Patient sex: M
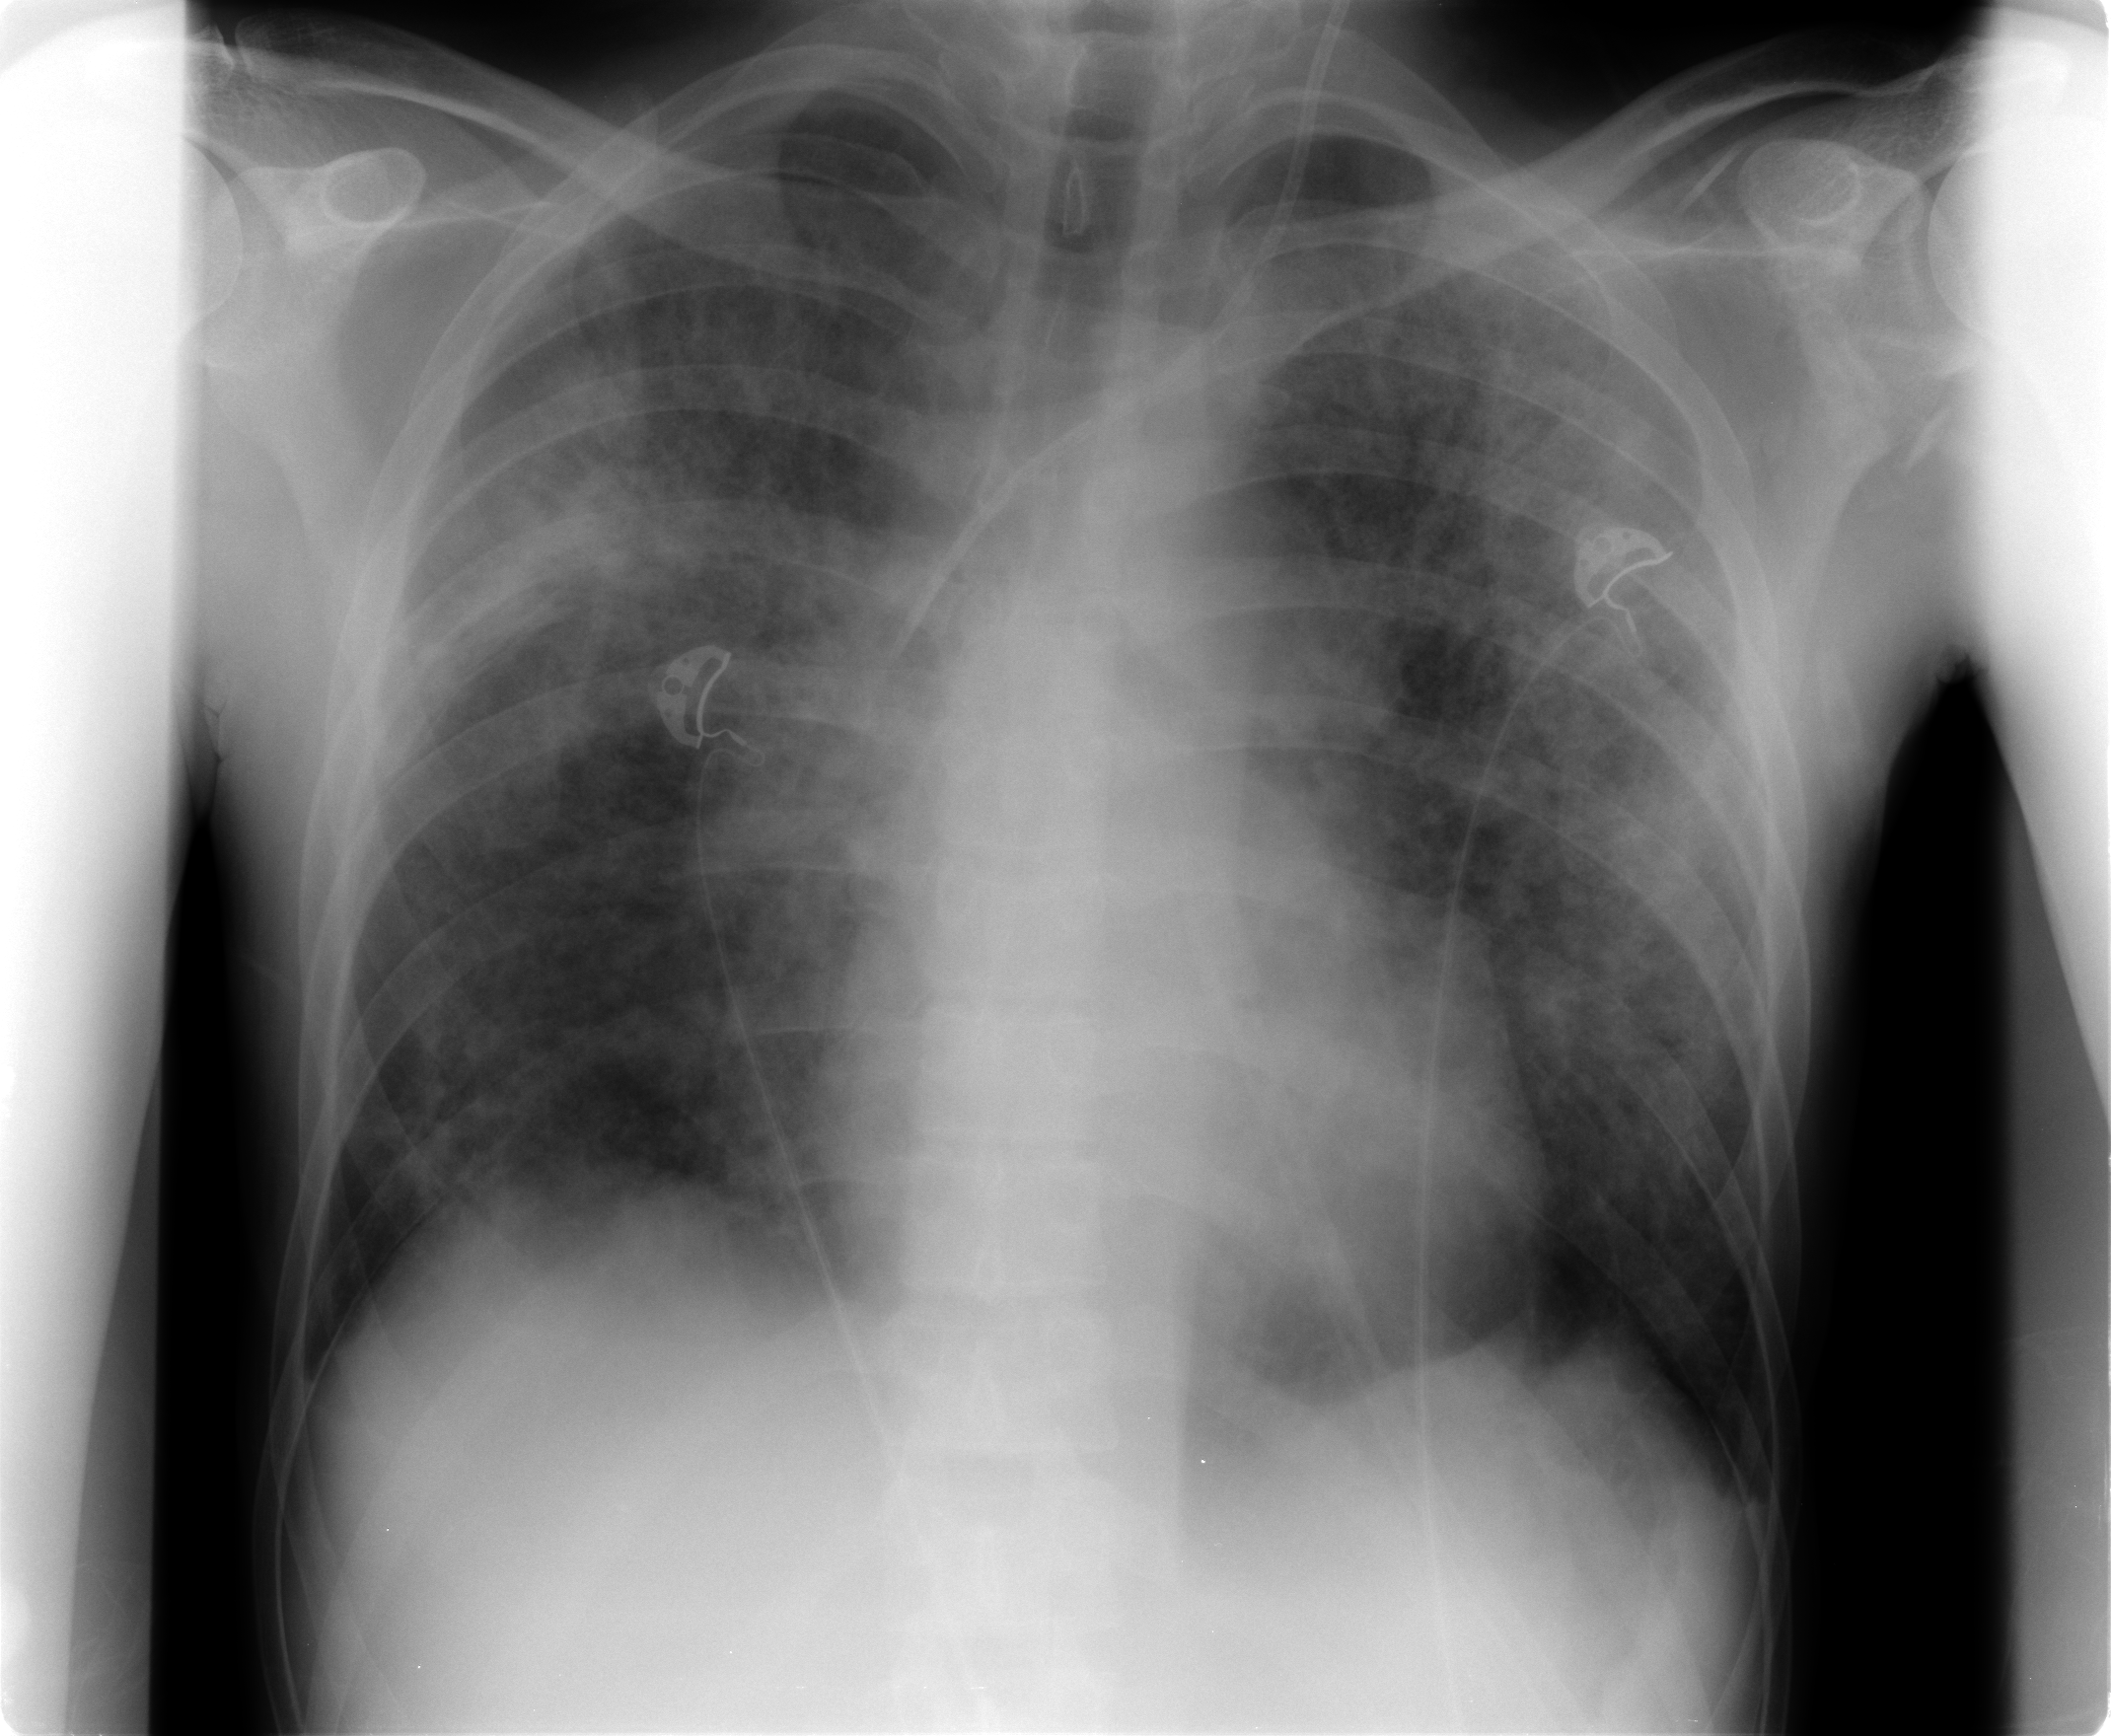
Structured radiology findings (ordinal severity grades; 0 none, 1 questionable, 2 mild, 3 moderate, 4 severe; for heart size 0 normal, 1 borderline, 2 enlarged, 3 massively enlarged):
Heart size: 0
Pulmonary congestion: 0
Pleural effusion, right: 0
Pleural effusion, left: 0
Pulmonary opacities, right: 3
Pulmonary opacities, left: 3
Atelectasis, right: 2
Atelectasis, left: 2